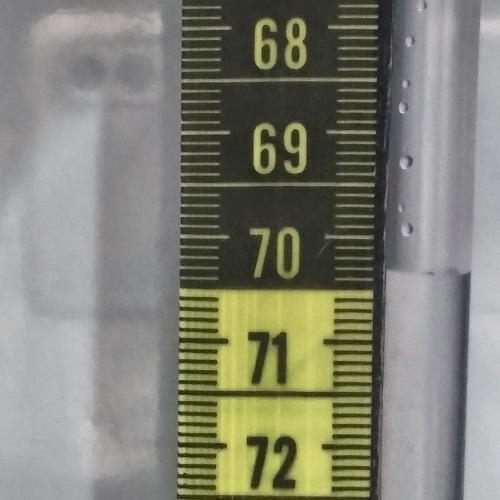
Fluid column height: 70.3 cm